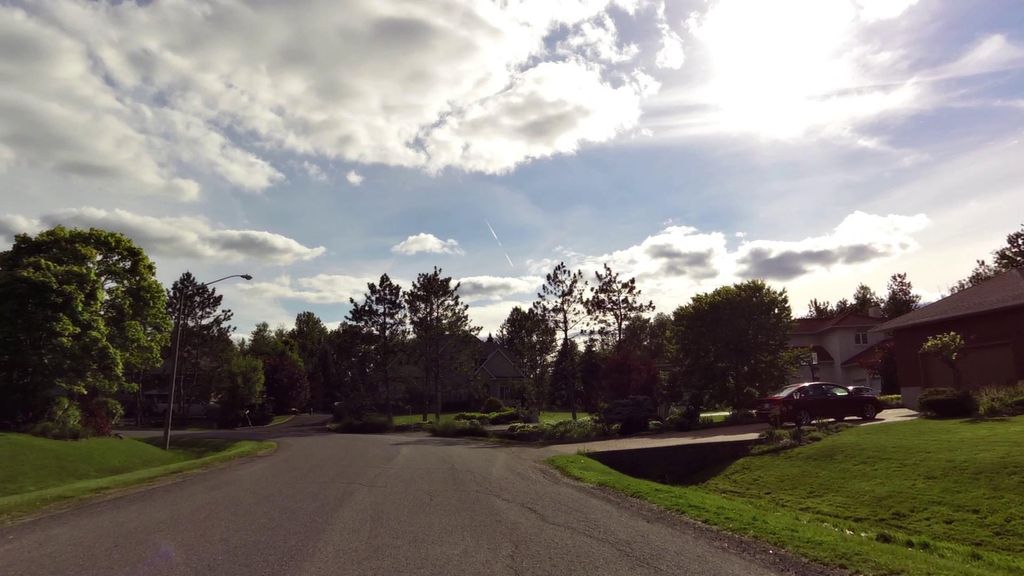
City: ottawa-gatineau